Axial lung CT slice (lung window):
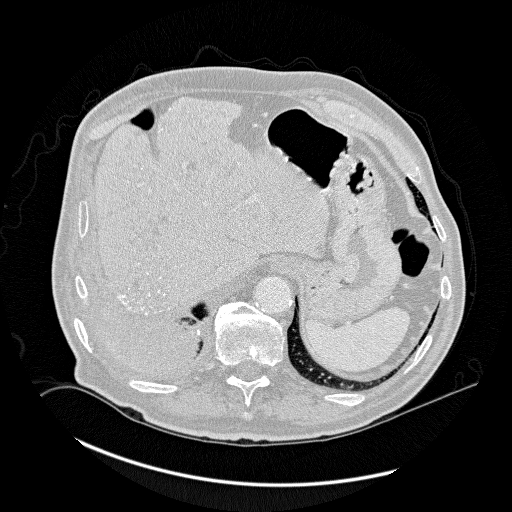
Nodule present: no